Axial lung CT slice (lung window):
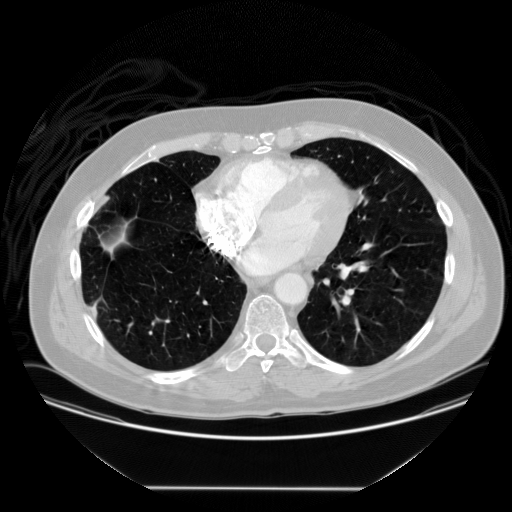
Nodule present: no